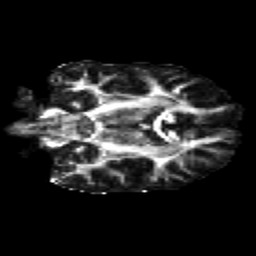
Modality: FA
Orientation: coronal
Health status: healthy
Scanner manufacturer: siemens
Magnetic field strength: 3 T
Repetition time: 12 s
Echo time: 0.092 s